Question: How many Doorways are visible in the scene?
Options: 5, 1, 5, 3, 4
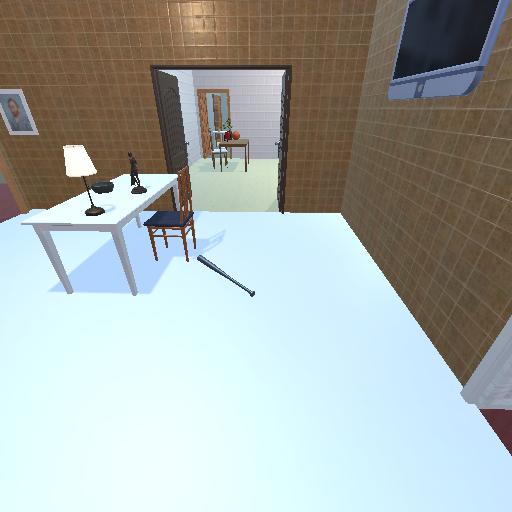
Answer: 5